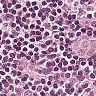
Metastatic tissue present: no